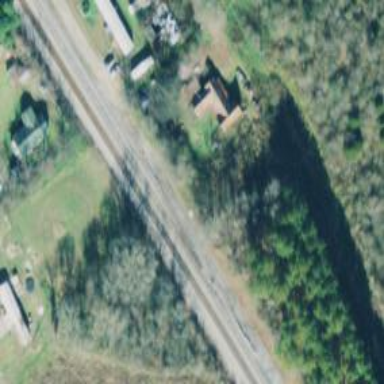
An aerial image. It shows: Railway track.